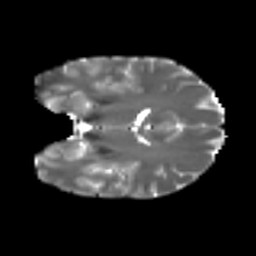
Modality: T2w
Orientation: coronal
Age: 28
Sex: female
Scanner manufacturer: ge
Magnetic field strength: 3 T
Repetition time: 7.8 s
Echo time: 0.0606 s